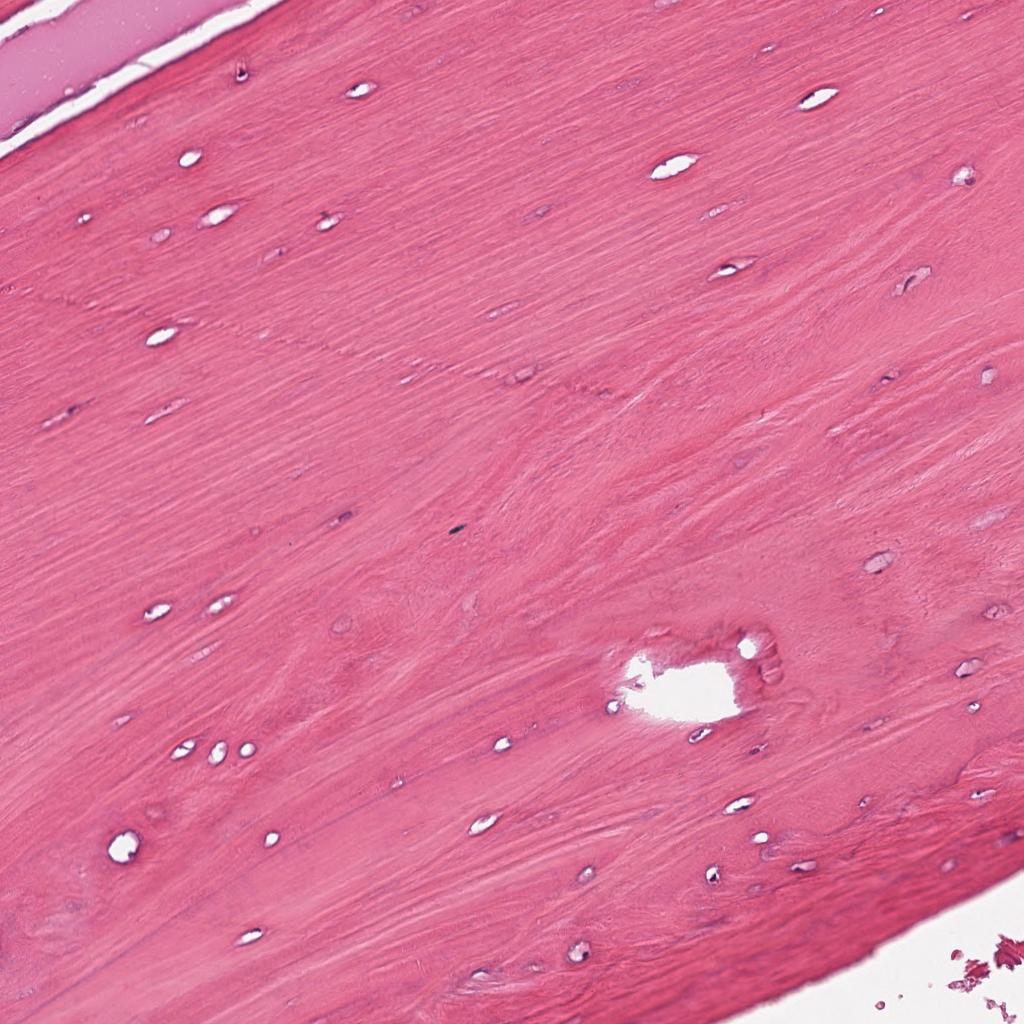
Label: Non-Tumor